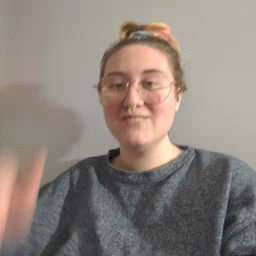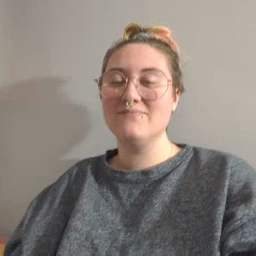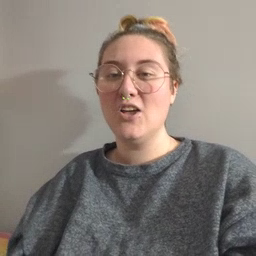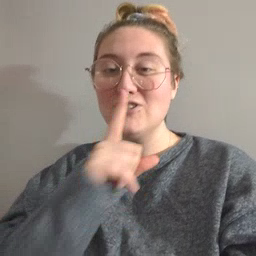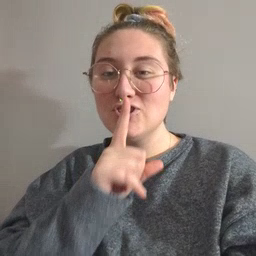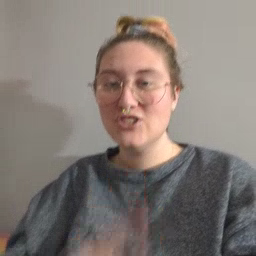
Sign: shhh